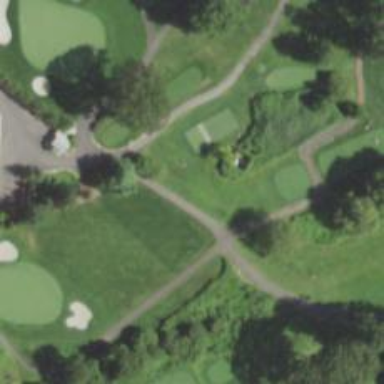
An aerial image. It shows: Path used for both walking and golf.